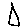
Label: triangle